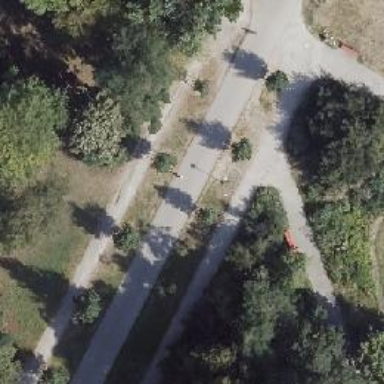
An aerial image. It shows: Avenue of trees.